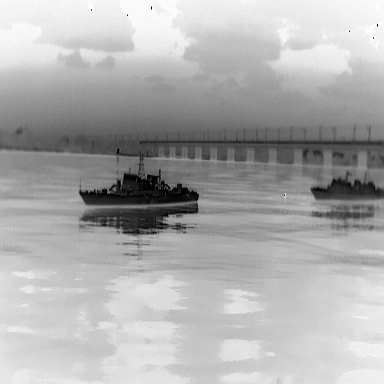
There are two warships in the infrared image.